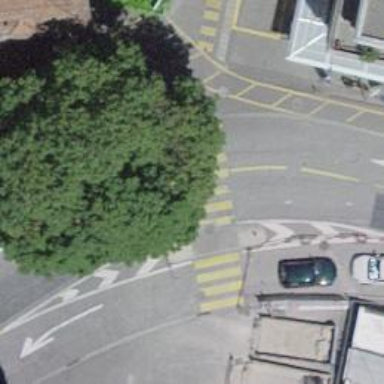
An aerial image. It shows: Uncontrolled zebra crossing with marked island on the road.